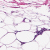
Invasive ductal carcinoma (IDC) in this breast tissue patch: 0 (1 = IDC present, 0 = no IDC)